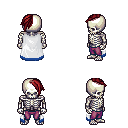
a pixel art fantasy rpg character, male body template, skeleton, white trimmed cape, magenta pants, brunette long mohawk hairstyle, four views (front, back, left, right), 2x2 character sprite sheet, small pixel art, hard edges, no anti-aliasing